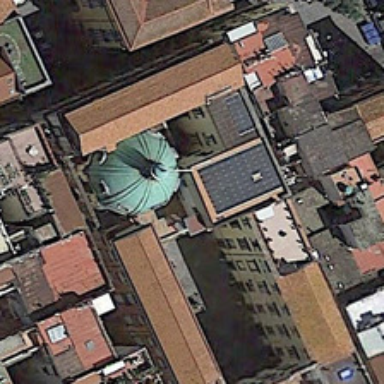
The circular building is a church .